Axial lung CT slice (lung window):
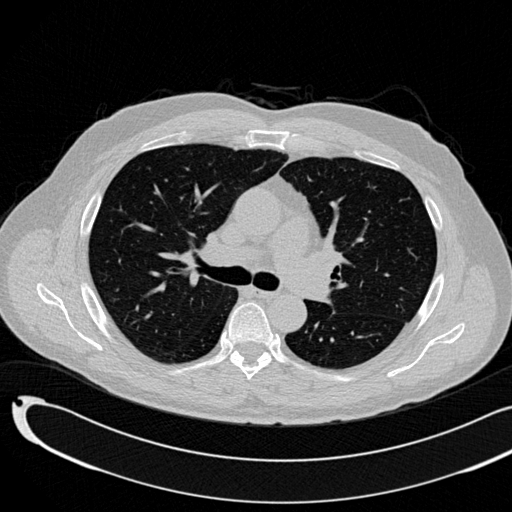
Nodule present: no